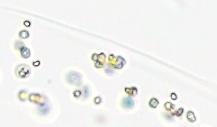
Label: Phaeocystis